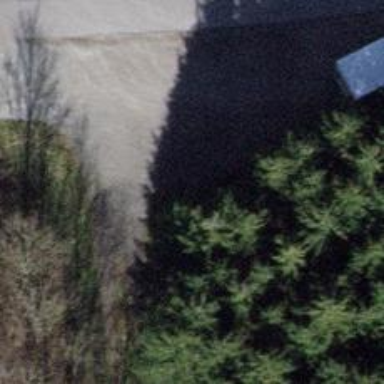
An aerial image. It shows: Footway along the road.